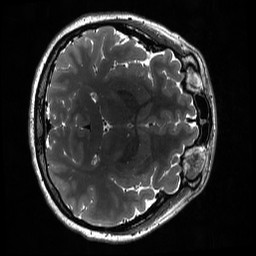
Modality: T2w
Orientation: axial
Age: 27
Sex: female